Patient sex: M
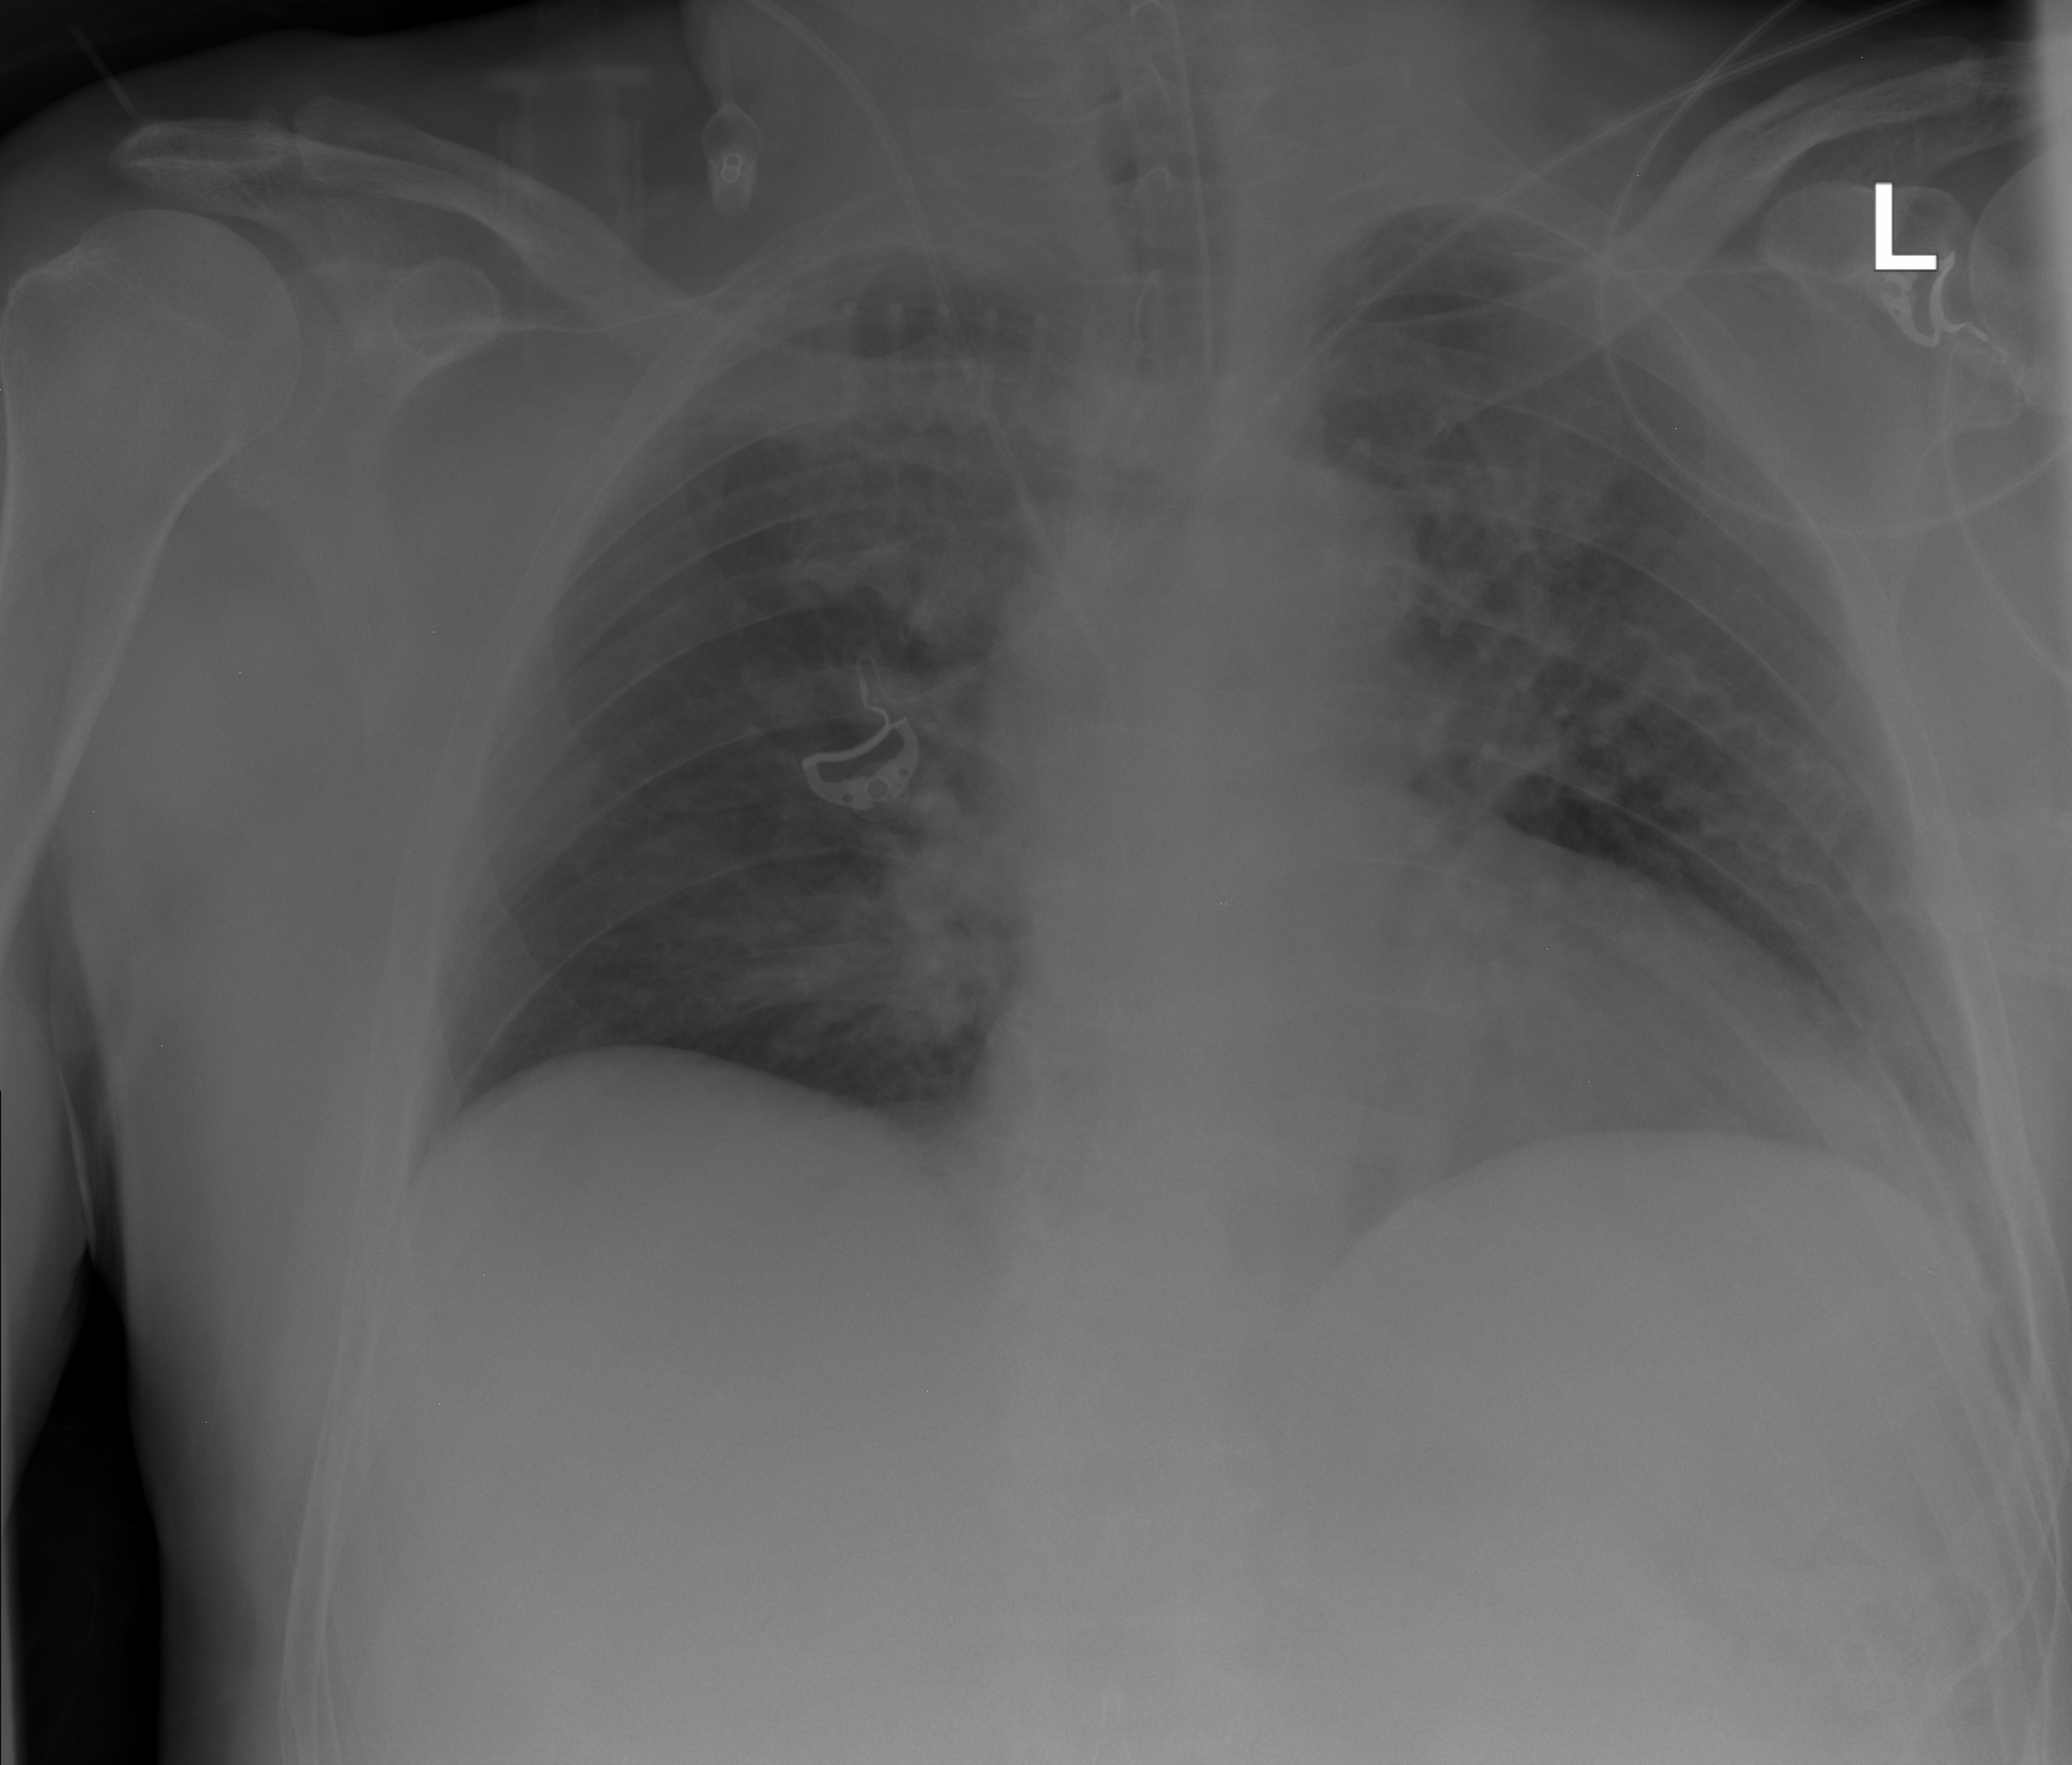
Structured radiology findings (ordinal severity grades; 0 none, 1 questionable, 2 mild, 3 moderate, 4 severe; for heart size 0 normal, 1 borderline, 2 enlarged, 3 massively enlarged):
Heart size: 2
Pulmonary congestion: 2
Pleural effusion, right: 0
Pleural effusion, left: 0
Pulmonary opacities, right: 0
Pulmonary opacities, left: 0
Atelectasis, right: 2
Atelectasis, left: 2